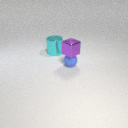
small blue rubber sphere below small purple metal cube